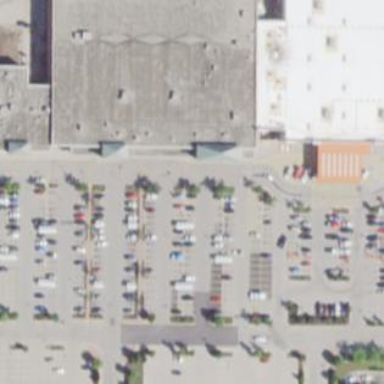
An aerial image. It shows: Supermarket located in retail building.